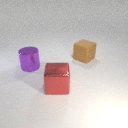
large brown rubber cube to the right of large red metal cube